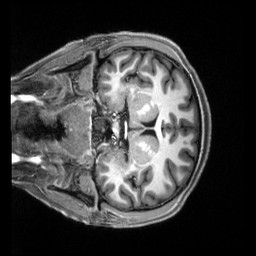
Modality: T1w
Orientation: coronal
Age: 19
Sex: female
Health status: healthy
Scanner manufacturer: siemens
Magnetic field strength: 3 T
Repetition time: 2.5 s
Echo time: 0.00222 s